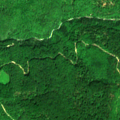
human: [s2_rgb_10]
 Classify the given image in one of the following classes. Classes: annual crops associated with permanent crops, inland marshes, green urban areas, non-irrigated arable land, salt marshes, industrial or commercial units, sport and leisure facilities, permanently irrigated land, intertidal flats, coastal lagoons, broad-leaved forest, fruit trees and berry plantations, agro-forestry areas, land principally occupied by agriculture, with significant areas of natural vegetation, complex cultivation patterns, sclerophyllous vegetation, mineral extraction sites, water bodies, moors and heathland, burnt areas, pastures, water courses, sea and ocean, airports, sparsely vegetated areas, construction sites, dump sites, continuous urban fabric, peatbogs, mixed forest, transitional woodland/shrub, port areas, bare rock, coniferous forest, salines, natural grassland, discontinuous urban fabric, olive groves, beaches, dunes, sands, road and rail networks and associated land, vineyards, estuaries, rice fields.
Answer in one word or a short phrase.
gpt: broad-leaved forest